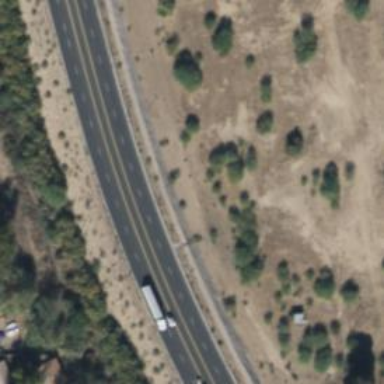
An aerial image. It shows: This image shows trunk highway that functions as expressway.